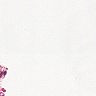
Metastatic tissue present: no